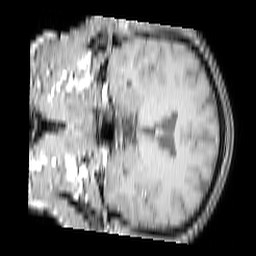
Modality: T1w
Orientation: coronal
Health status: ill
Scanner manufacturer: philips
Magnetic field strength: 3 T
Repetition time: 0.3787 s
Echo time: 0.002908 s